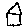
Label: house